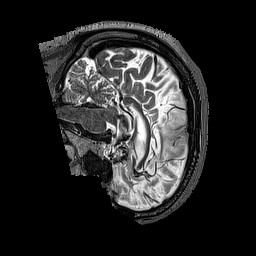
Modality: T2w
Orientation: sagittal
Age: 54
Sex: male
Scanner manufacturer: siemens
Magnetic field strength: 3 T
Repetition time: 3.2 s
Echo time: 0.567 s